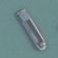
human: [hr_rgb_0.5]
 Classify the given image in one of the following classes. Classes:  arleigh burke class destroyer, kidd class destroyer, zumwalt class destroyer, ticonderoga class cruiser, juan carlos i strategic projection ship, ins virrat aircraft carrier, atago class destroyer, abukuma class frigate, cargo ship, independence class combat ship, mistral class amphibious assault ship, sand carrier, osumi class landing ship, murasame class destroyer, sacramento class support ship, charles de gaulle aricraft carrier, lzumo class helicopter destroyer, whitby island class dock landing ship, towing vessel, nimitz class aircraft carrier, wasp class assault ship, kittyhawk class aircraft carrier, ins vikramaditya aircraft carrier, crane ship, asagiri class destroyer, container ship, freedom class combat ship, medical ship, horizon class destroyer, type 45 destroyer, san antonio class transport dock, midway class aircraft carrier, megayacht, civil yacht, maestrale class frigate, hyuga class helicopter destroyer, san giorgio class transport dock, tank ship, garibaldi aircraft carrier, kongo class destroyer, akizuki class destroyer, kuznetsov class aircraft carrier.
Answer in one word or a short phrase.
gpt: Sand carrier